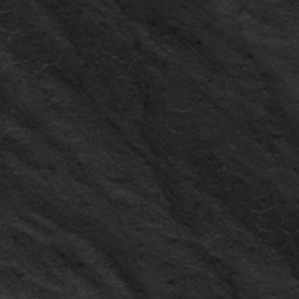
Label: frost